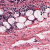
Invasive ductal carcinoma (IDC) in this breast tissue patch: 1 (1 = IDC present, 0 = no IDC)